Chest X-ray:
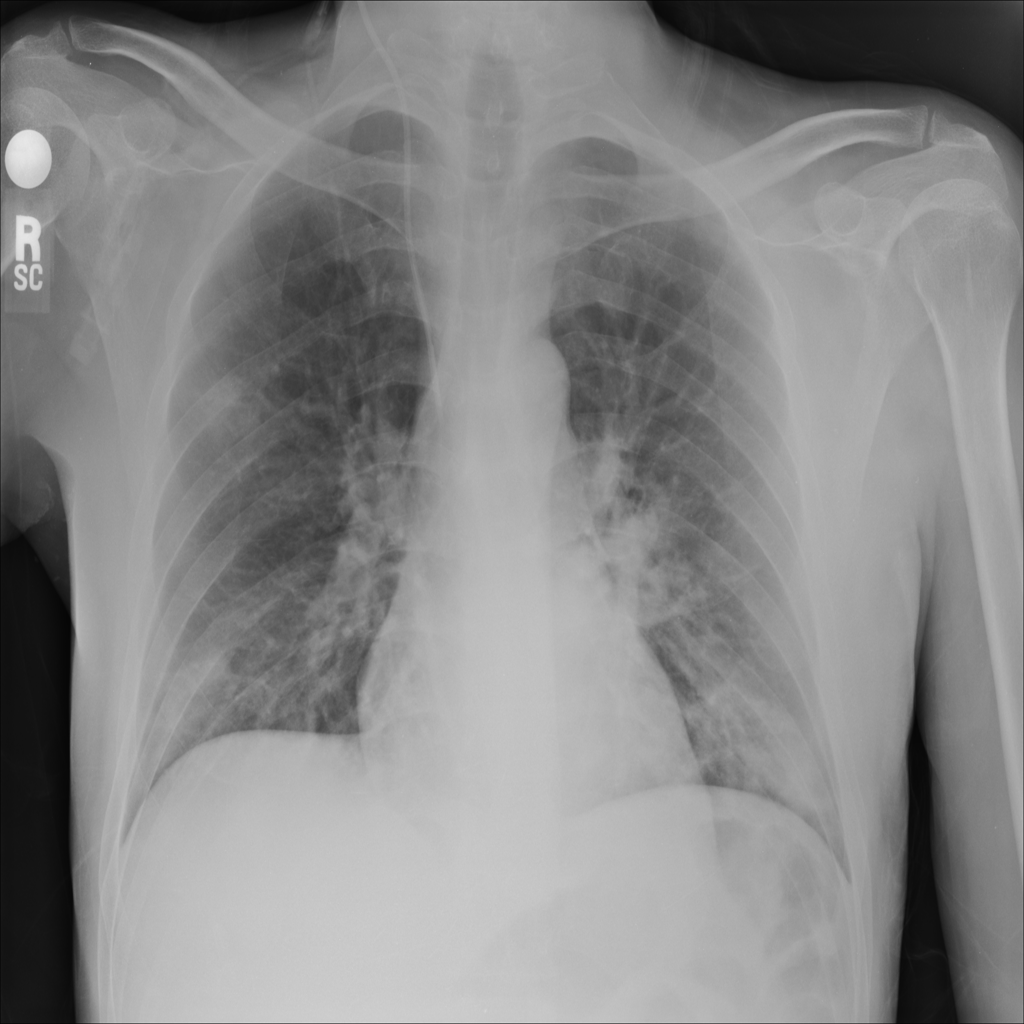
Findings: Nodule, Consolidation
No abnormal finding: no